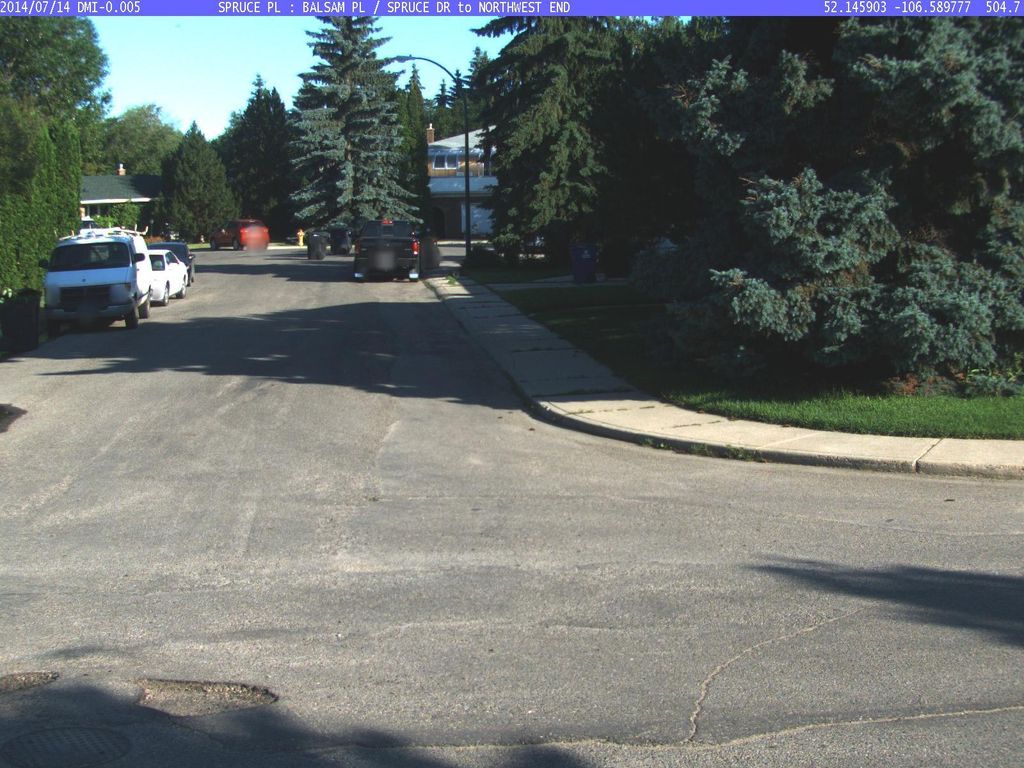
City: saskatoon